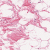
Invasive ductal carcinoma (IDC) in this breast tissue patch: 0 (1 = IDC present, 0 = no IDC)